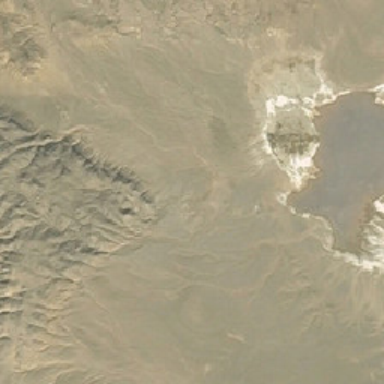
The mound is covered with kosa .